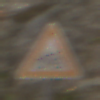
Verkehrszeichen: RadverkehrRechts
Umgebung: Outdoor, Nature
Tageszeit: MorningAfternoon
Wetter: Overcast
Licht: Natural
Jahreszeit: Autumn
Kontrast: LowContrast